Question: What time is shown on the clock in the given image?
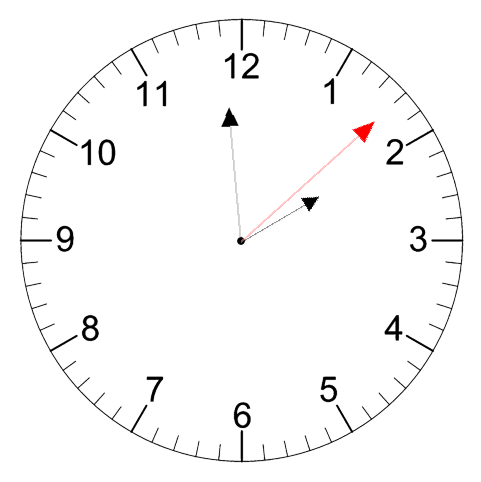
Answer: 01:59:08